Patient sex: F
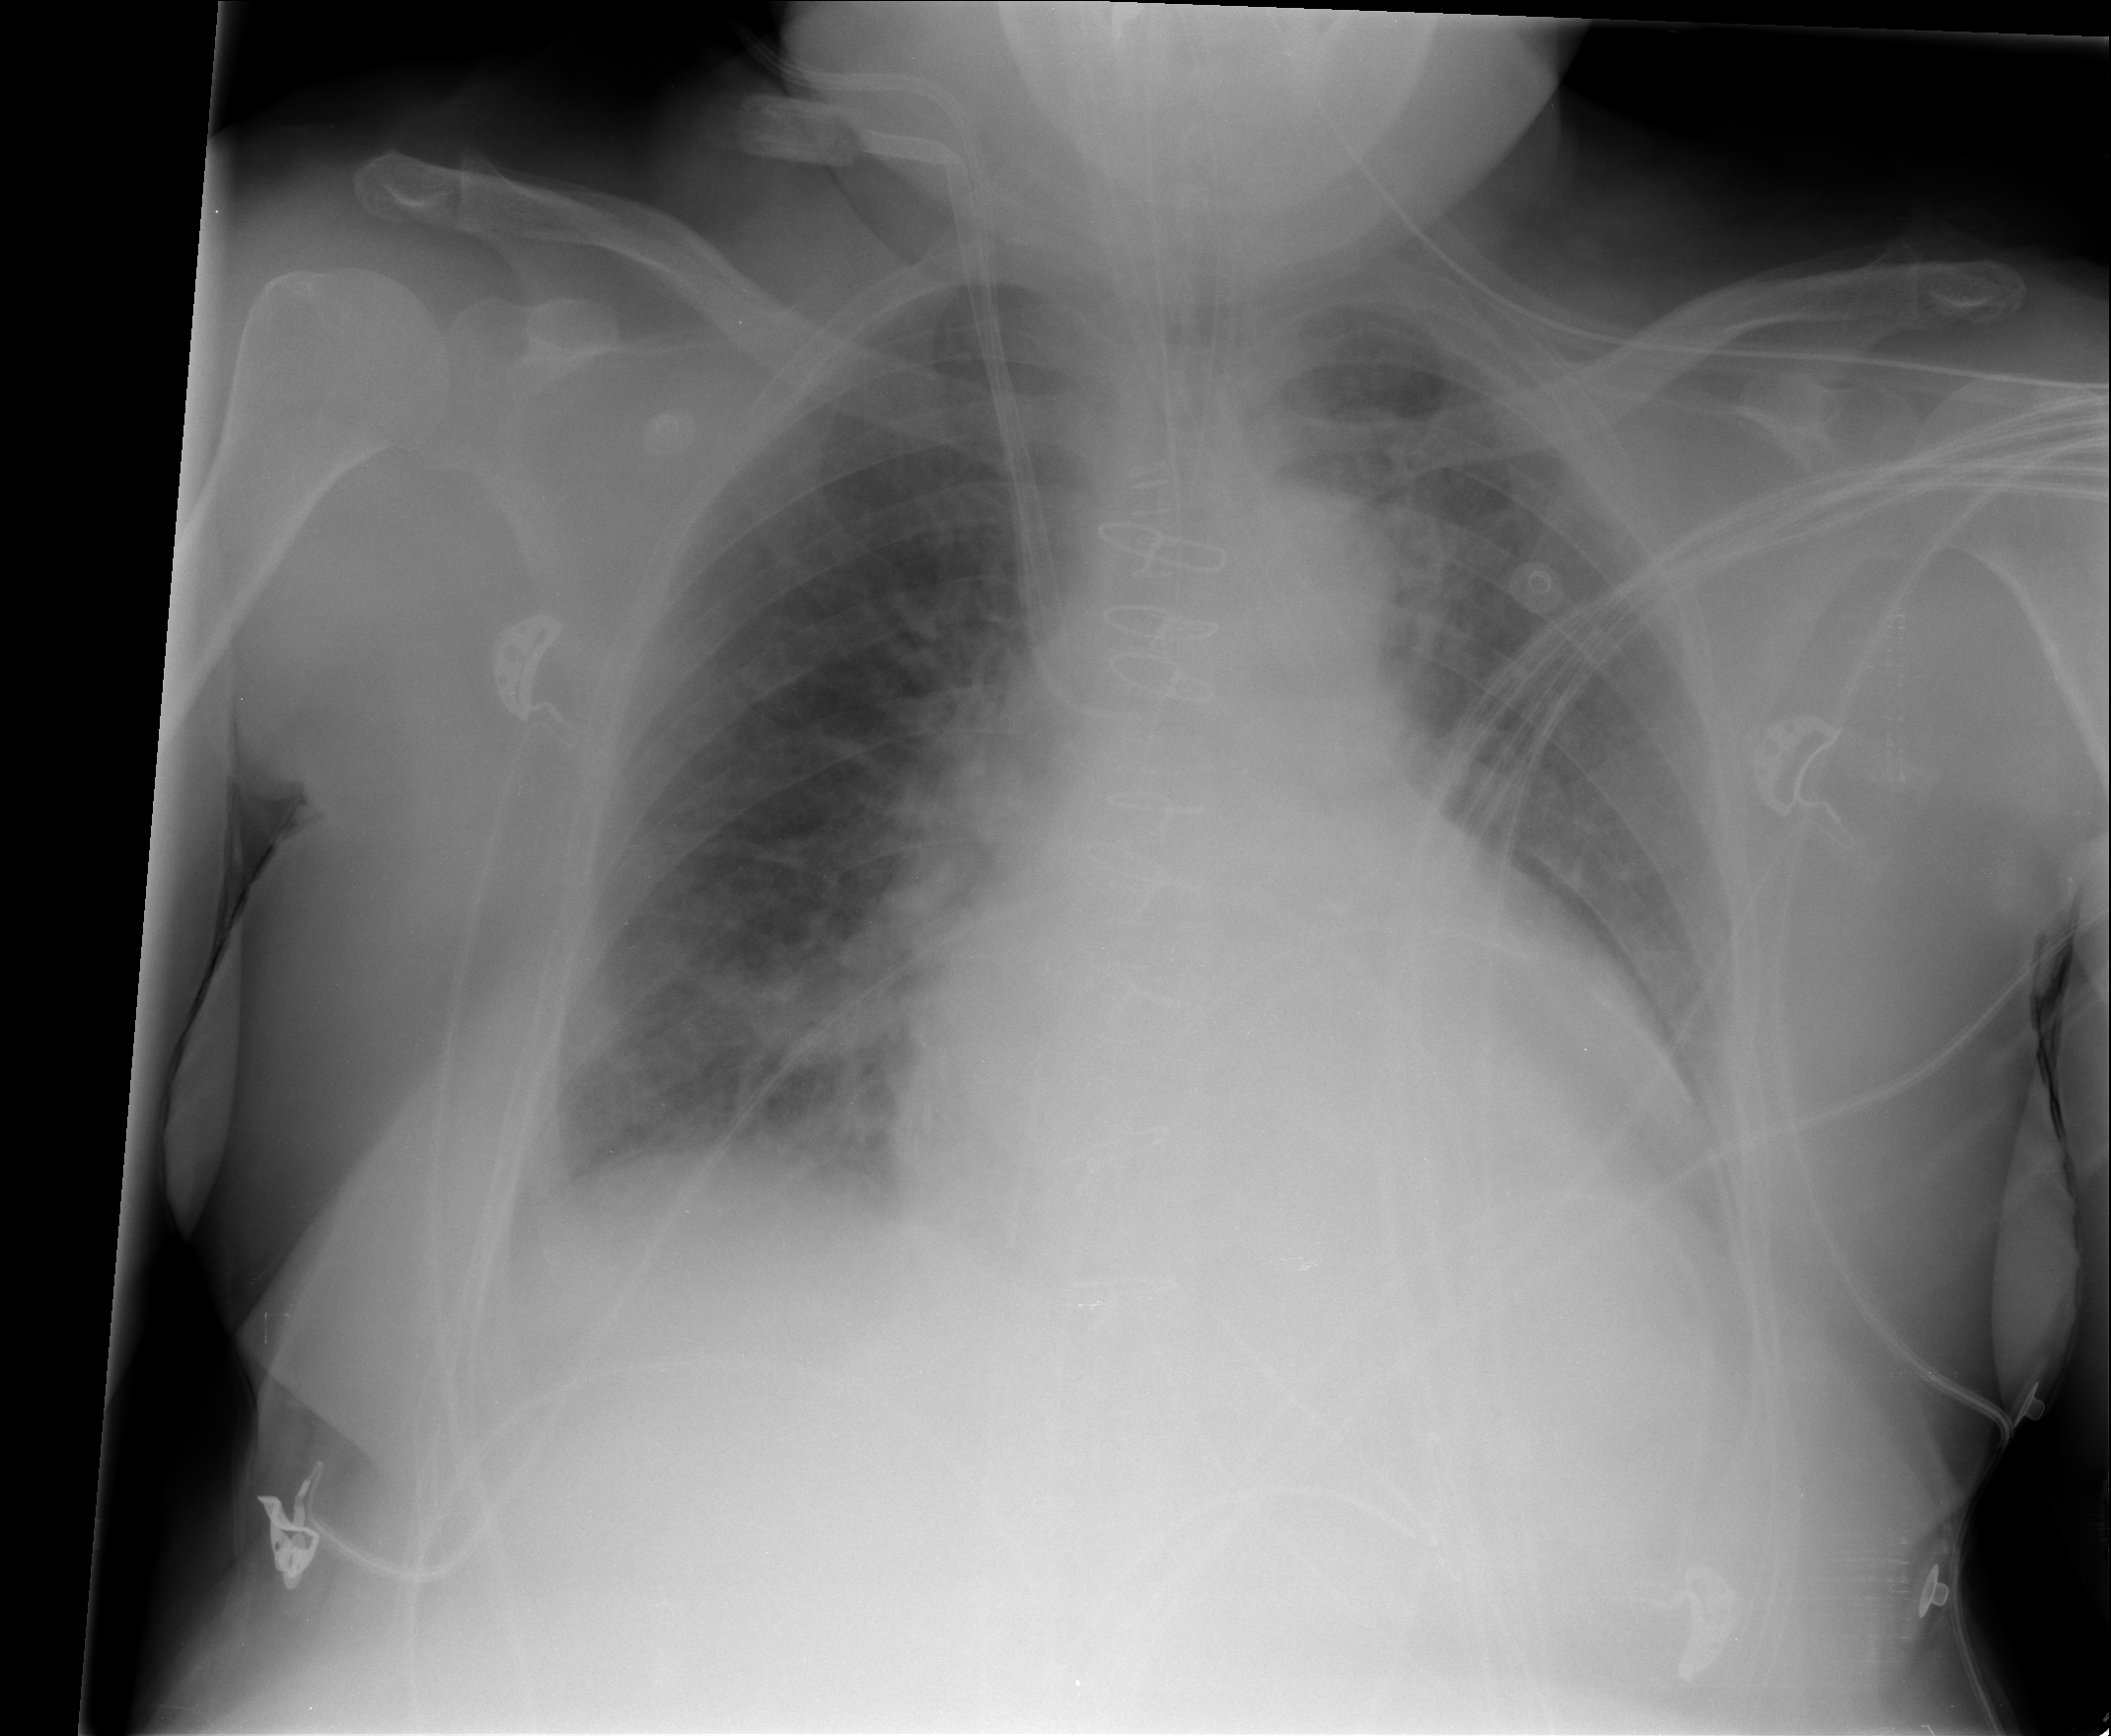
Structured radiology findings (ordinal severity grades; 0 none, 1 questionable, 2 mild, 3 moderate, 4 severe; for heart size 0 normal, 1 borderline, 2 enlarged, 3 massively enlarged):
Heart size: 2
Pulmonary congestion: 2
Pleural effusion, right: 1
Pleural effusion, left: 1
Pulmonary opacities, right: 2
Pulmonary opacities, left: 0
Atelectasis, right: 2
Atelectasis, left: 2